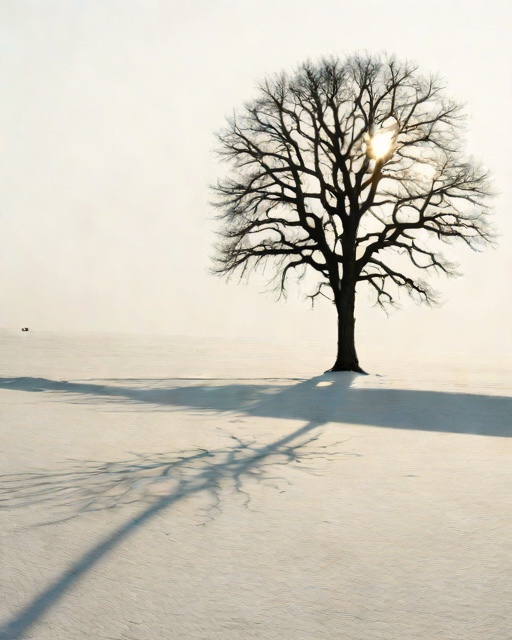
Category: Winter